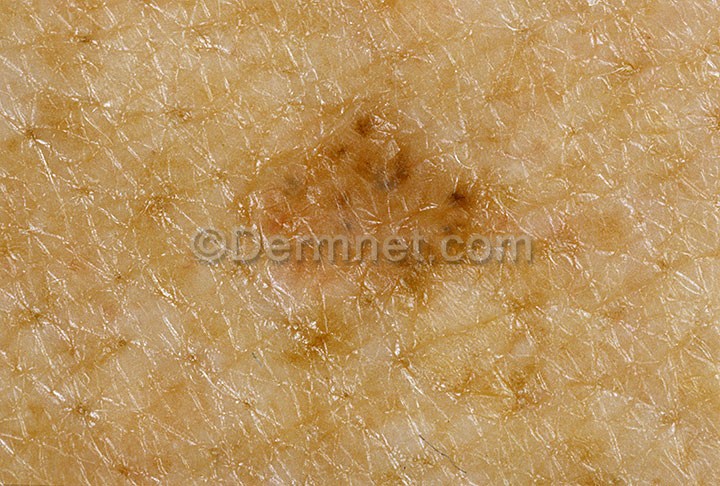
Disease: Actinic Keratosis Basal Cell Carcinoma and other Malignant Lesions